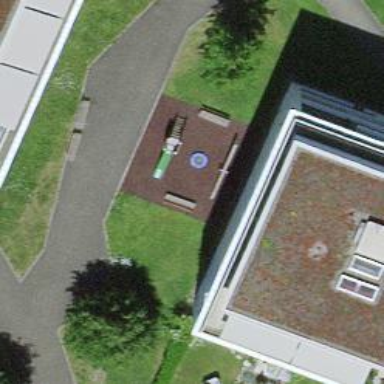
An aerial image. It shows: Playground with slide.